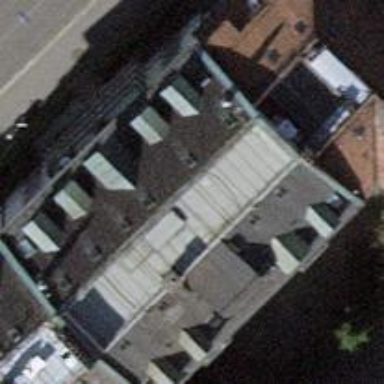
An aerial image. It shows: Half-hipped roof building.